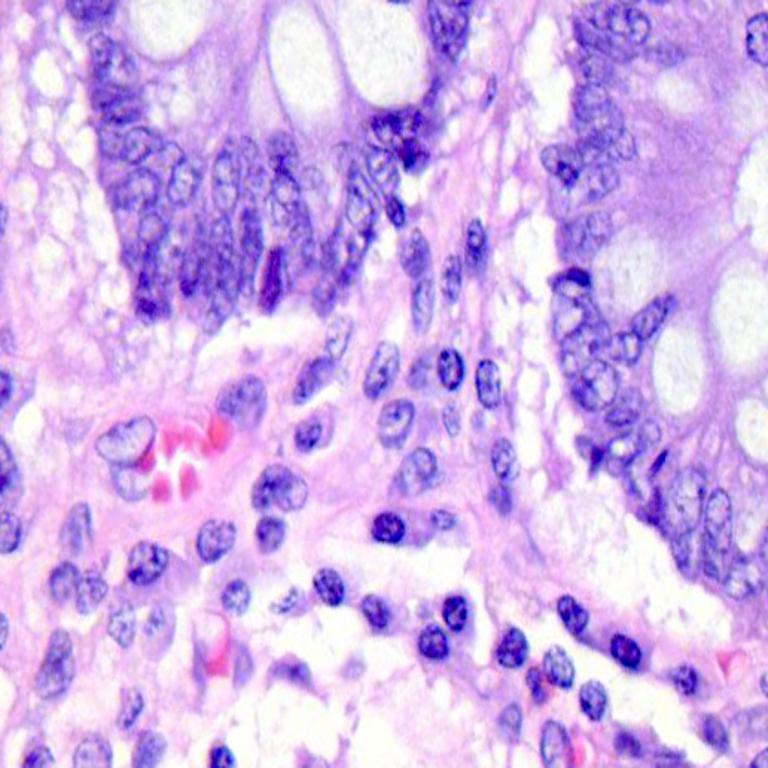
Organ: colon
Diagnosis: benign